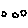
Label: circle